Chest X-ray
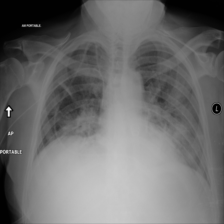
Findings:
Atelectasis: positive
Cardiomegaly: negative
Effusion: negative
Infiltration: positive
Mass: negative
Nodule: negative
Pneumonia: positive
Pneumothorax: negative
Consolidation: negative
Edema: negative
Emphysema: negative
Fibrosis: negative
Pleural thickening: negative
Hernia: negative